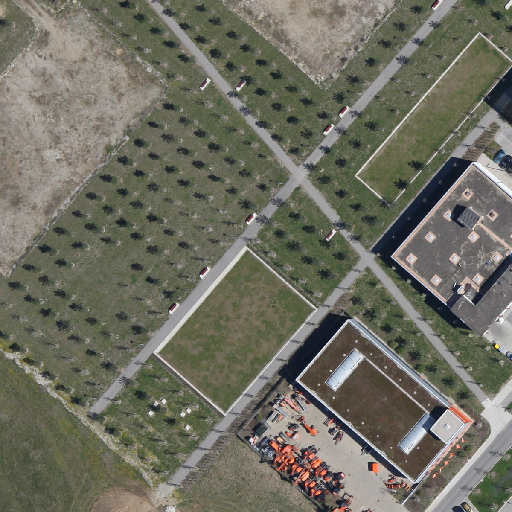
Referring expression: vehicle